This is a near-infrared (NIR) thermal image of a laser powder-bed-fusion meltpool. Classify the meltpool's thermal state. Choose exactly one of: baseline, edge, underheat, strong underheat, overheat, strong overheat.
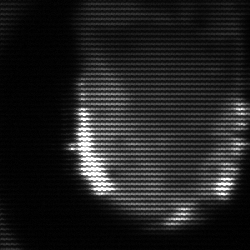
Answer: baseline